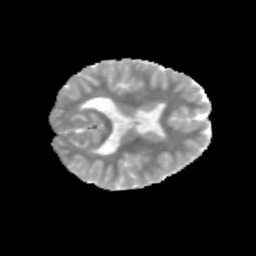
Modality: MD
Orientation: axial
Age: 11
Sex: male
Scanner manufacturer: siemens
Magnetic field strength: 3 T
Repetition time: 3.8 s
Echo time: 0.07 s